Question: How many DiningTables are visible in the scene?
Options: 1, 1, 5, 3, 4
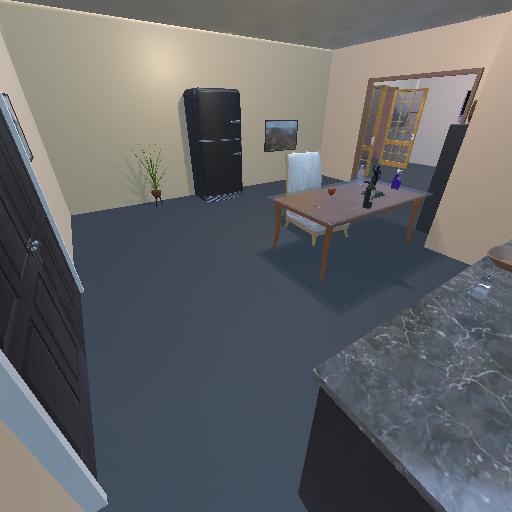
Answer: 1